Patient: sex M, age 40
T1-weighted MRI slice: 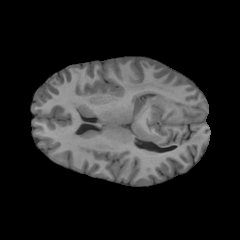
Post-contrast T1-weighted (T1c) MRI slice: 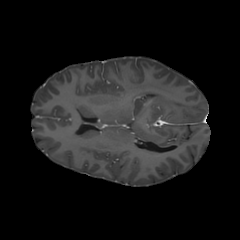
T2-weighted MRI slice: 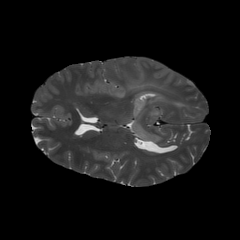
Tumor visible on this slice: yes
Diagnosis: Astrocytoma, IDH-mutant
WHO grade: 3